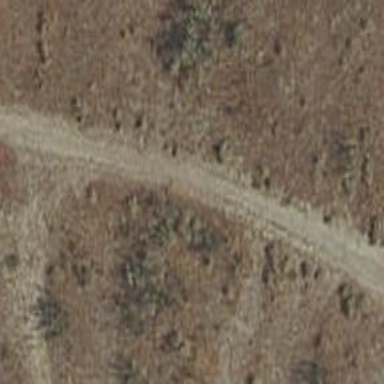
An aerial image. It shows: Dirt track road.